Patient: sex M, age 66
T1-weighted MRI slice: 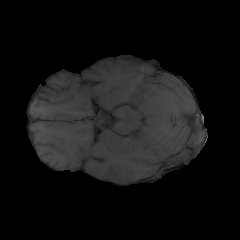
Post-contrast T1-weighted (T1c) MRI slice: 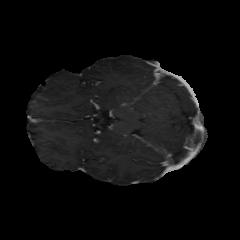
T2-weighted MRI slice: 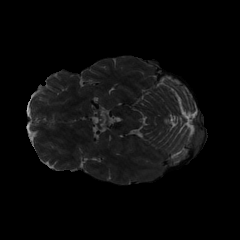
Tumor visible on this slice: no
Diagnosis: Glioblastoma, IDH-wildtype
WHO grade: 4